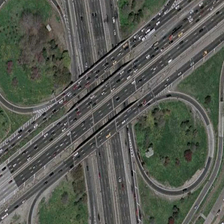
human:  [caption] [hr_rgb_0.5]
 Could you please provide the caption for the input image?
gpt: many green trees are near a viaduct shaped three circles .

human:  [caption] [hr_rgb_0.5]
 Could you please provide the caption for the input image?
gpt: many green trees are near a viaduct shaped three circles .

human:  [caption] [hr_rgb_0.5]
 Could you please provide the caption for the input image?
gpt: many green trees are near a viaduct shaped three circles .

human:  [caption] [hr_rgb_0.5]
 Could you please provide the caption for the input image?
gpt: many green trees are near a viaduct shaped three circles .

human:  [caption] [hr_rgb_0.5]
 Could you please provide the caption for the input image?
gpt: many green trees are near a viaduct shaped three circles .